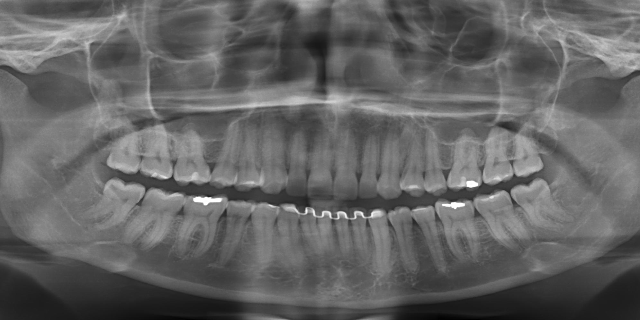
adult